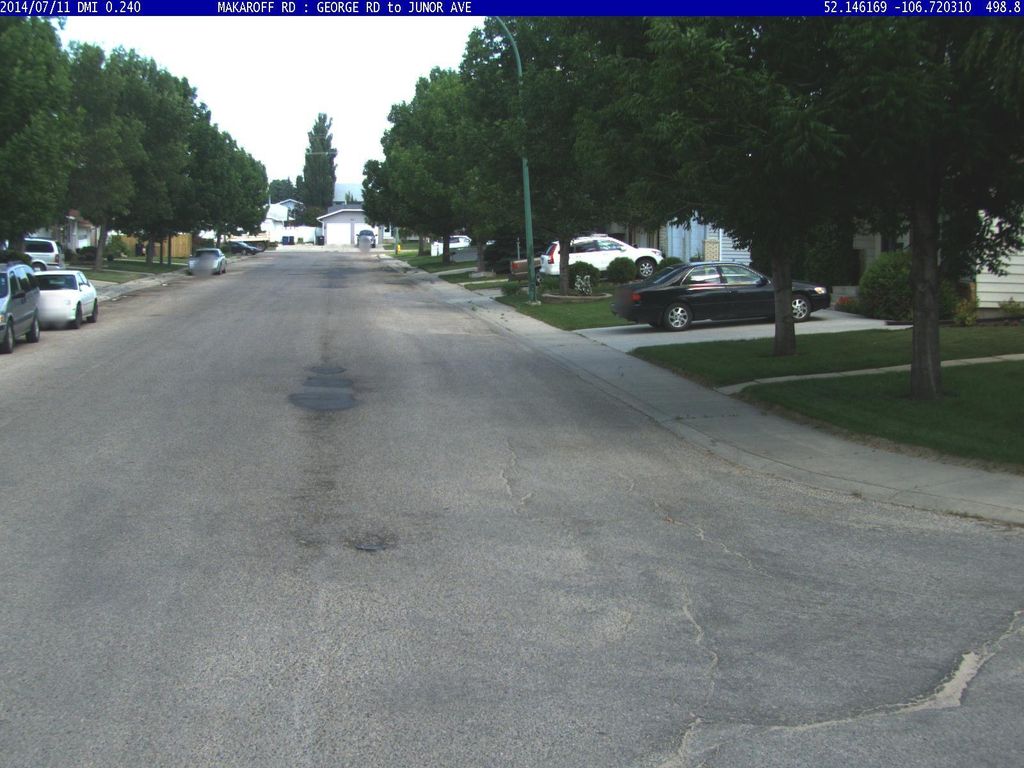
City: saskatoon